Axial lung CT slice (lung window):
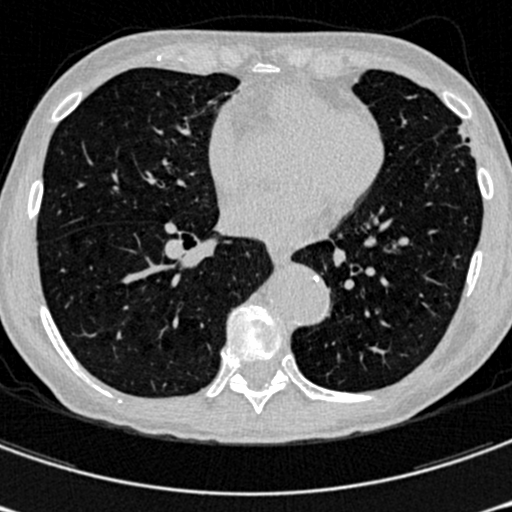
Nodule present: no